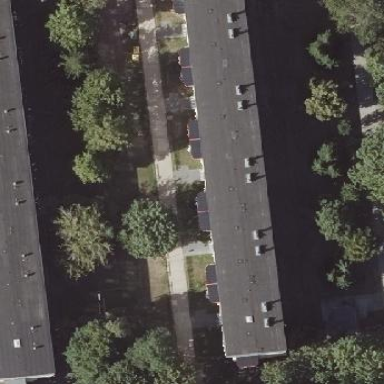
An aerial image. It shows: Apartment building with flat roof.